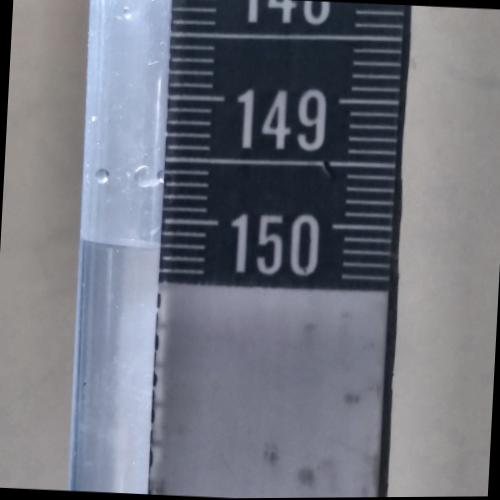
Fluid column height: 150.2 cm